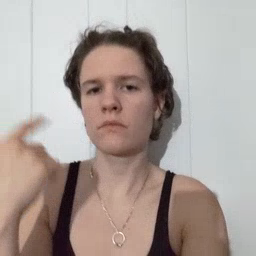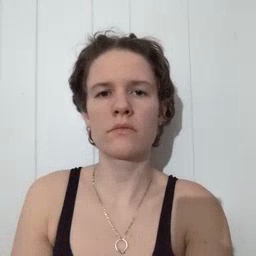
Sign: mitten